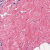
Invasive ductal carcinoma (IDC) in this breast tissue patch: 0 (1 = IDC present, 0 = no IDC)